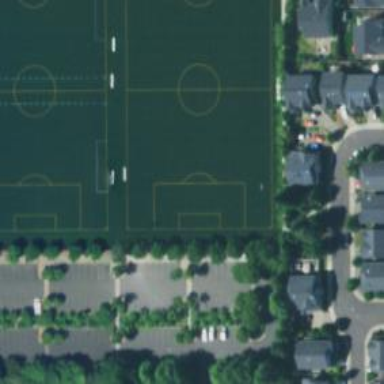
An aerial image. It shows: Soccer pitch for leisureland activities.